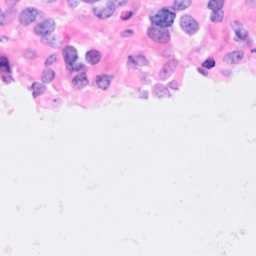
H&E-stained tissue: Breast